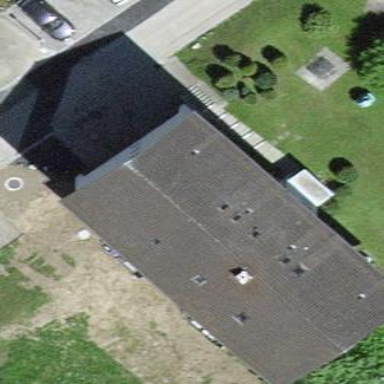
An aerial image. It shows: Building.